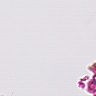
Metastatic tissue present: no